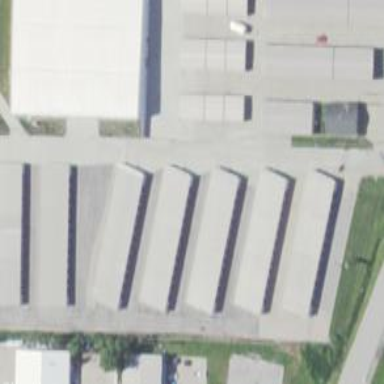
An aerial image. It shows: Storage rental shop.